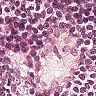
Metastatic tissue present: yes